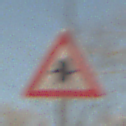
Verkehrszeichen: Vorfahrt
Umgebung: Outdoor, Nature
Tageszeit: SunriseSunset
Wetter: PartlyCloudy
Licht: Natural
Jahreszeit: NotSpecified
Kontrast: MediumContrast